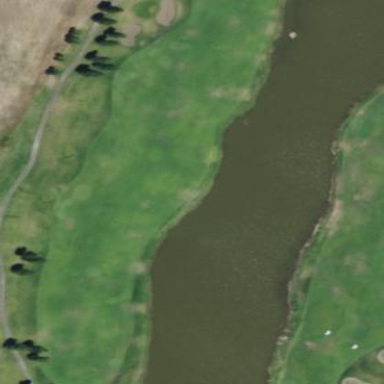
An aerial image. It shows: Picturesque scene of golf course with lateral water hazard.